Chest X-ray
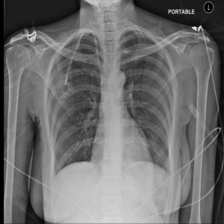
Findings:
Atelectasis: negative
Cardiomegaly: negative
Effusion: negative
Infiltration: negative
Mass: negative
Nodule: negative
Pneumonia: negative
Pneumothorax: negative
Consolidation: negative
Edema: negative
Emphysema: negative
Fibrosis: negative
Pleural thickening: negative
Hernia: negative